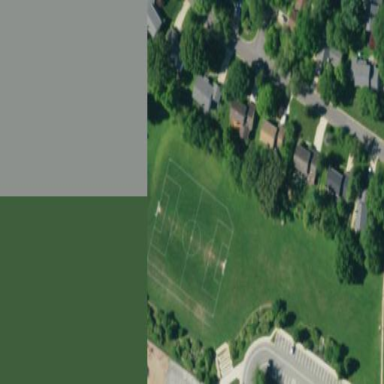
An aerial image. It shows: Recreation ground with grass surface.